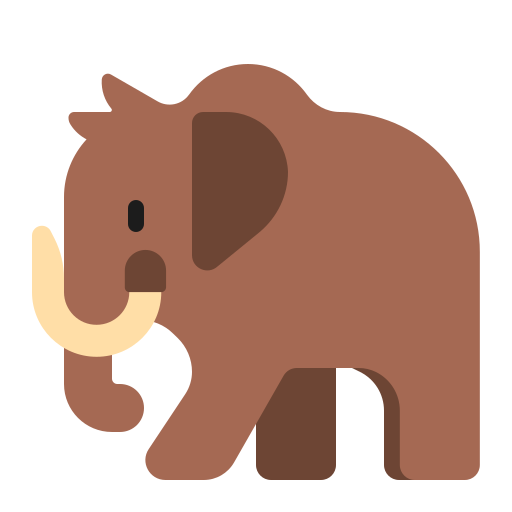
mammoth flat